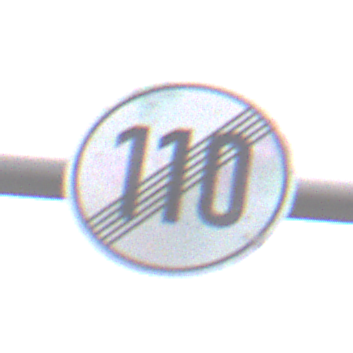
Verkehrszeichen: EndeGeschwindigkeit110
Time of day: Midday
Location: Outdoor (Nature)
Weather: Overcast
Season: NotSpecified
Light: Natural